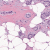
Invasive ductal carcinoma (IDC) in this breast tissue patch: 1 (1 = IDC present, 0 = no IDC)